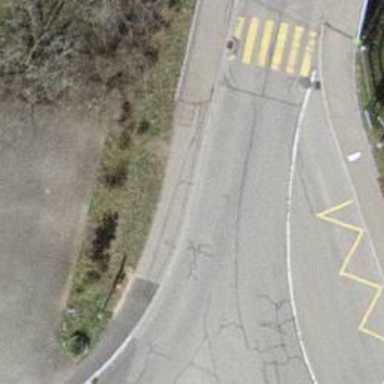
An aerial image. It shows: Bus stop with platform for public transport.